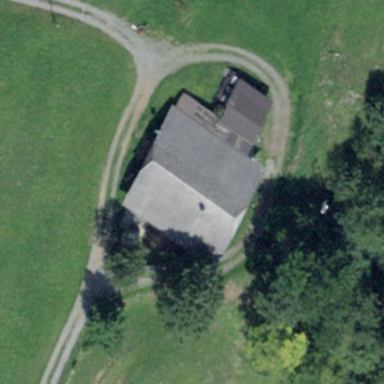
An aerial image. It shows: Farm building.